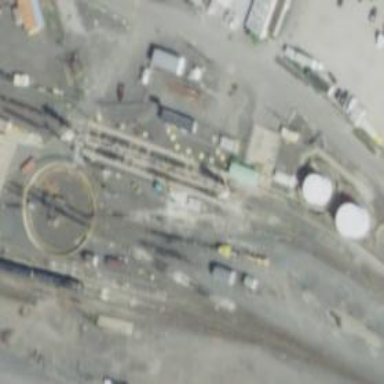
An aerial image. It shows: Unused railway yard.